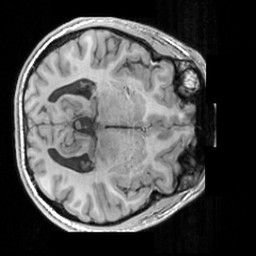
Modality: T1w
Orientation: axial
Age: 20
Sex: male
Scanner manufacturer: siemens
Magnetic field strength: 3 T
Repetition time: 1.63 s
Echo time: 0.00311 s